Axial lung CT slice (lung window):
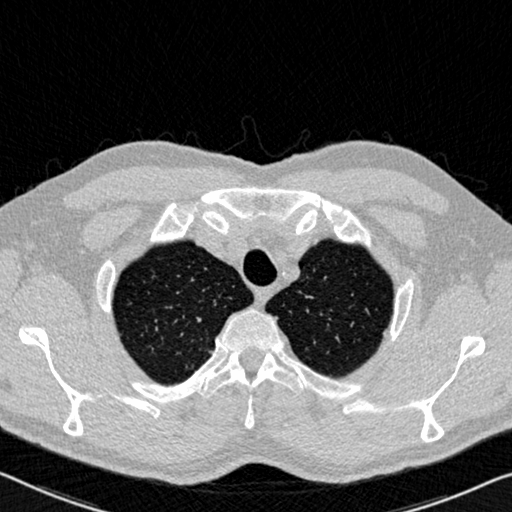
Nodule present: no